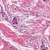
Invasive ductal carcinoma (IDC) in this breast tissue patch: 0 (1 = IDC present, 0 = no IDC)